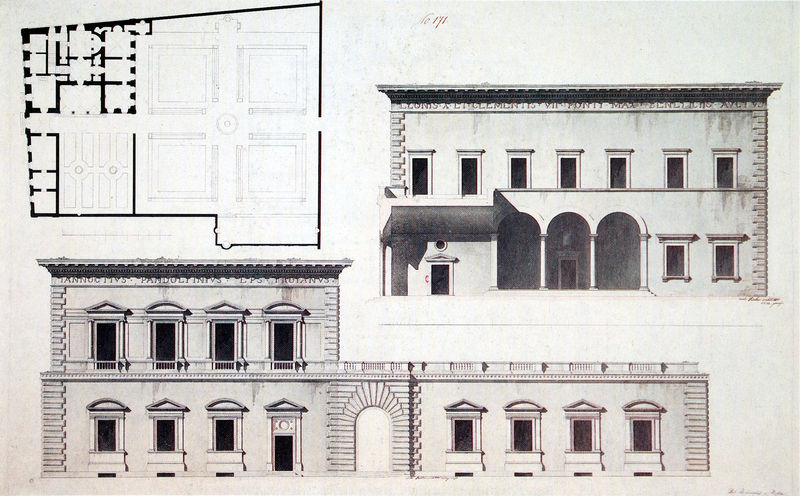
Titel: Palazzo Pandolfini in Florenz - zwei Aufrisse und ein Grundriss
Künstler: Carl von Fischer
Standort: München
Institution: Architektursammlung der TU
Schlagwörter: dunkel, schatten, weiß, fenster, grau, hell, licht, raum, schwarz, skizze, säule, säulen, tür, zeichnung, zimmer, dach, gebäude, haus, park, wand, architektur, rahmen, stein, häuser, flach, drei, innen, klassizismus, blatt, front, renaissance, garten, balkon, terrasse, schrift, ecke, ansicht, bogen, fassade, fassaden, giebel, mauer, linien, hof, rand, rundbogen, treppe, inschrift, seitenansicht, durchgang, geländer, stufen, tor, balkone, aufsicht, bögen, wände, eingang, innenhof, loggia, antike, palazzi, palazzo, torbogen, balustrade, seite, räume, entwurf, arkaden, fries, quadrate, dreiecksgiebel, rustika, villa, sims, gesims, frontalansicht, mauern, rundbögen, florenz, aussen, geschosse, plan, achsen, mediterran, dreiecke, querschnitt, fenstersims, gründerzeit, römisch, riss, grundriss, aufriss, ädikula, bauplan, hauptfassade, rustizierung, aufrisse, dreicksgiebel, dreiecksgibel, hofseite, innenhöfe, keilsteine, rückfassade, srchitektur, latein, segmentgiebel, lateinisch, geibel, planung, wechsel, portral, 171